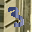
Label: 3